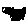
Label: triangle